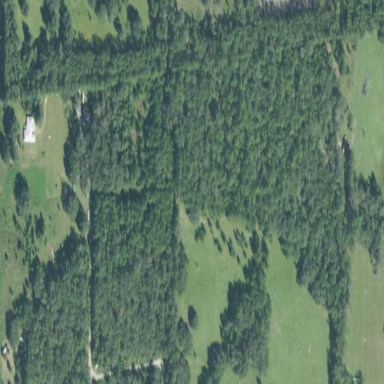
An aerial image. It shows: Mixed woodland area with various types of leaves.